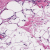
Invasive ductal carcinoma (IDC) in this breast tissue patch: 0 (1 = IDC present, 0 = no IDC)